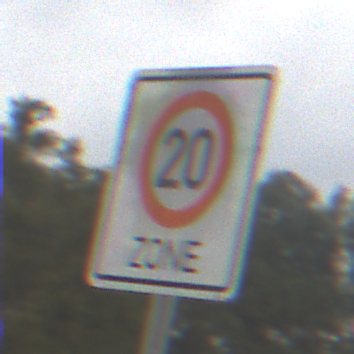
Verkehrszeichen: BeginnZone20
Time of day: MorningAfternoon
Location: Outdoor (Nature)
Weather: Overcast
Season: NotSpecified
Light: Natural